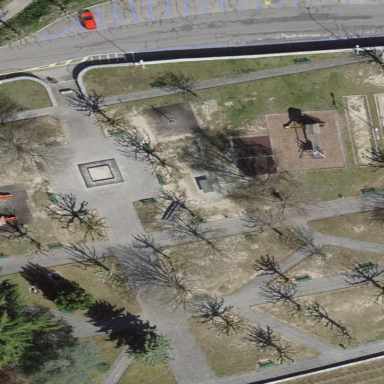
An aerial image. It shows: Park.